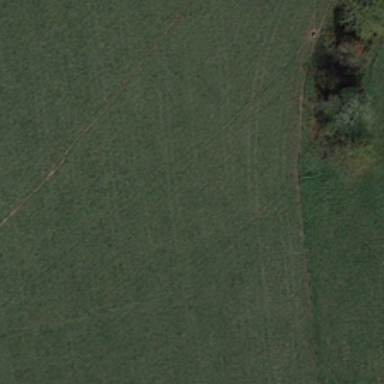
The ranch is very wide and green .